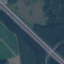
Label: Highway